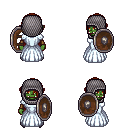
a pixel art fantasy rpg character, female body template, orc, green skin, underdress, red pants, brunette bangs hairstyle, chain hood, cloth bracers, metal boots, shield, four views (front, back, left, right), 2x2 character sprite sheet, small pixel art, hard edges, no anti-aliasing